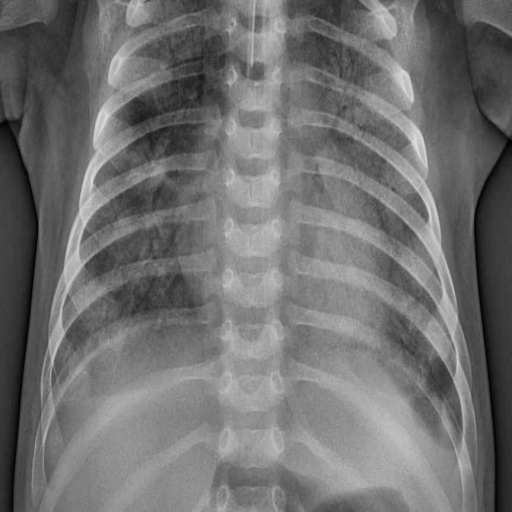
Finding: PNEUMONIA